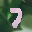
Label: 7